九年级 · 组合几何学
(本小题8.0分)

已知: 如图, $O$ 为等腰三角形 $A B C$ 的底边 $A B$ 的中点, 以 $A B$ 为直径的半圆分别交 $A C, B C$ 于点 $D, E$. 求
证: $\overparen{A D}=\overparen{B E}$.

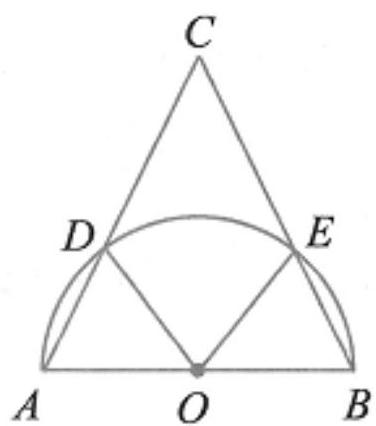
答案: 略


解析: 略